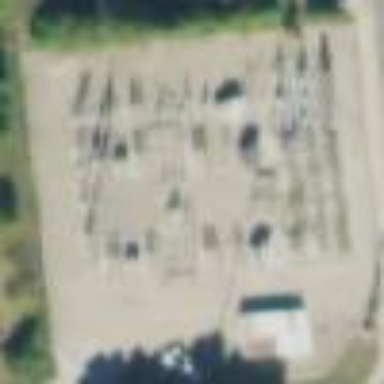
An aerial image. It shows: Power substation.